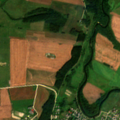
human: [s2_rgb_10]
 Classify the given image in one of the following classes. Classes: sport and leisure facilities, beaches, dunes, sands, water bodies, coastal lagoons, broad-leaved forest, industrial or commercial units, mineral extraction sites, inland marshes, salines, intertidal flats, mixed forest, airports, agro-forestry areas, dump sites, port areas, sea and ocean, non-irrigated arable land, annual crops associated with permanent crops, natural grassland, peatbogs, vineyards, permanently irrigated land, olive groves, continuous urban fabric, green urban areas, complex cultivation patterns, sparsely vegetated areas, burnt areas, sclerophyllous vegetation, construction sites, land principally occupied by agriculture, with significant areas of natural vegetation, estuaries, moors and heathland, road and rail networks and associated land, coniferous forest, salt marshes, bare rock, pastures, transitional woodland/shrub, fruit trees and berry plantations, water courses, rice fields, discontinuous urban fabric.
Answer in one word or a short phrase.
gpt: discontinuous urban fabric, non-irrigated arable land, complex cultivation patterns, land principally occupied by agriculture, with significant areas of natural vegetation, broad-leaved forest